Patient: sex M, age 74
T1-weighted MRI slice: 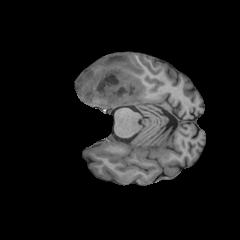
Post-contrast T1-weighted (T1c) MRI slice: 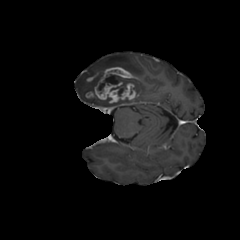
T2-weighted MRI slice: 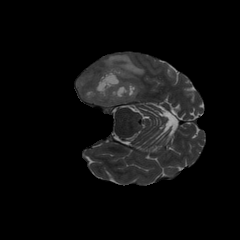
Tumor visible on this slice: yes
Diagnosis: Glioblastoma, IDH-wildtype
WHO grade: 4